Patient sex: M
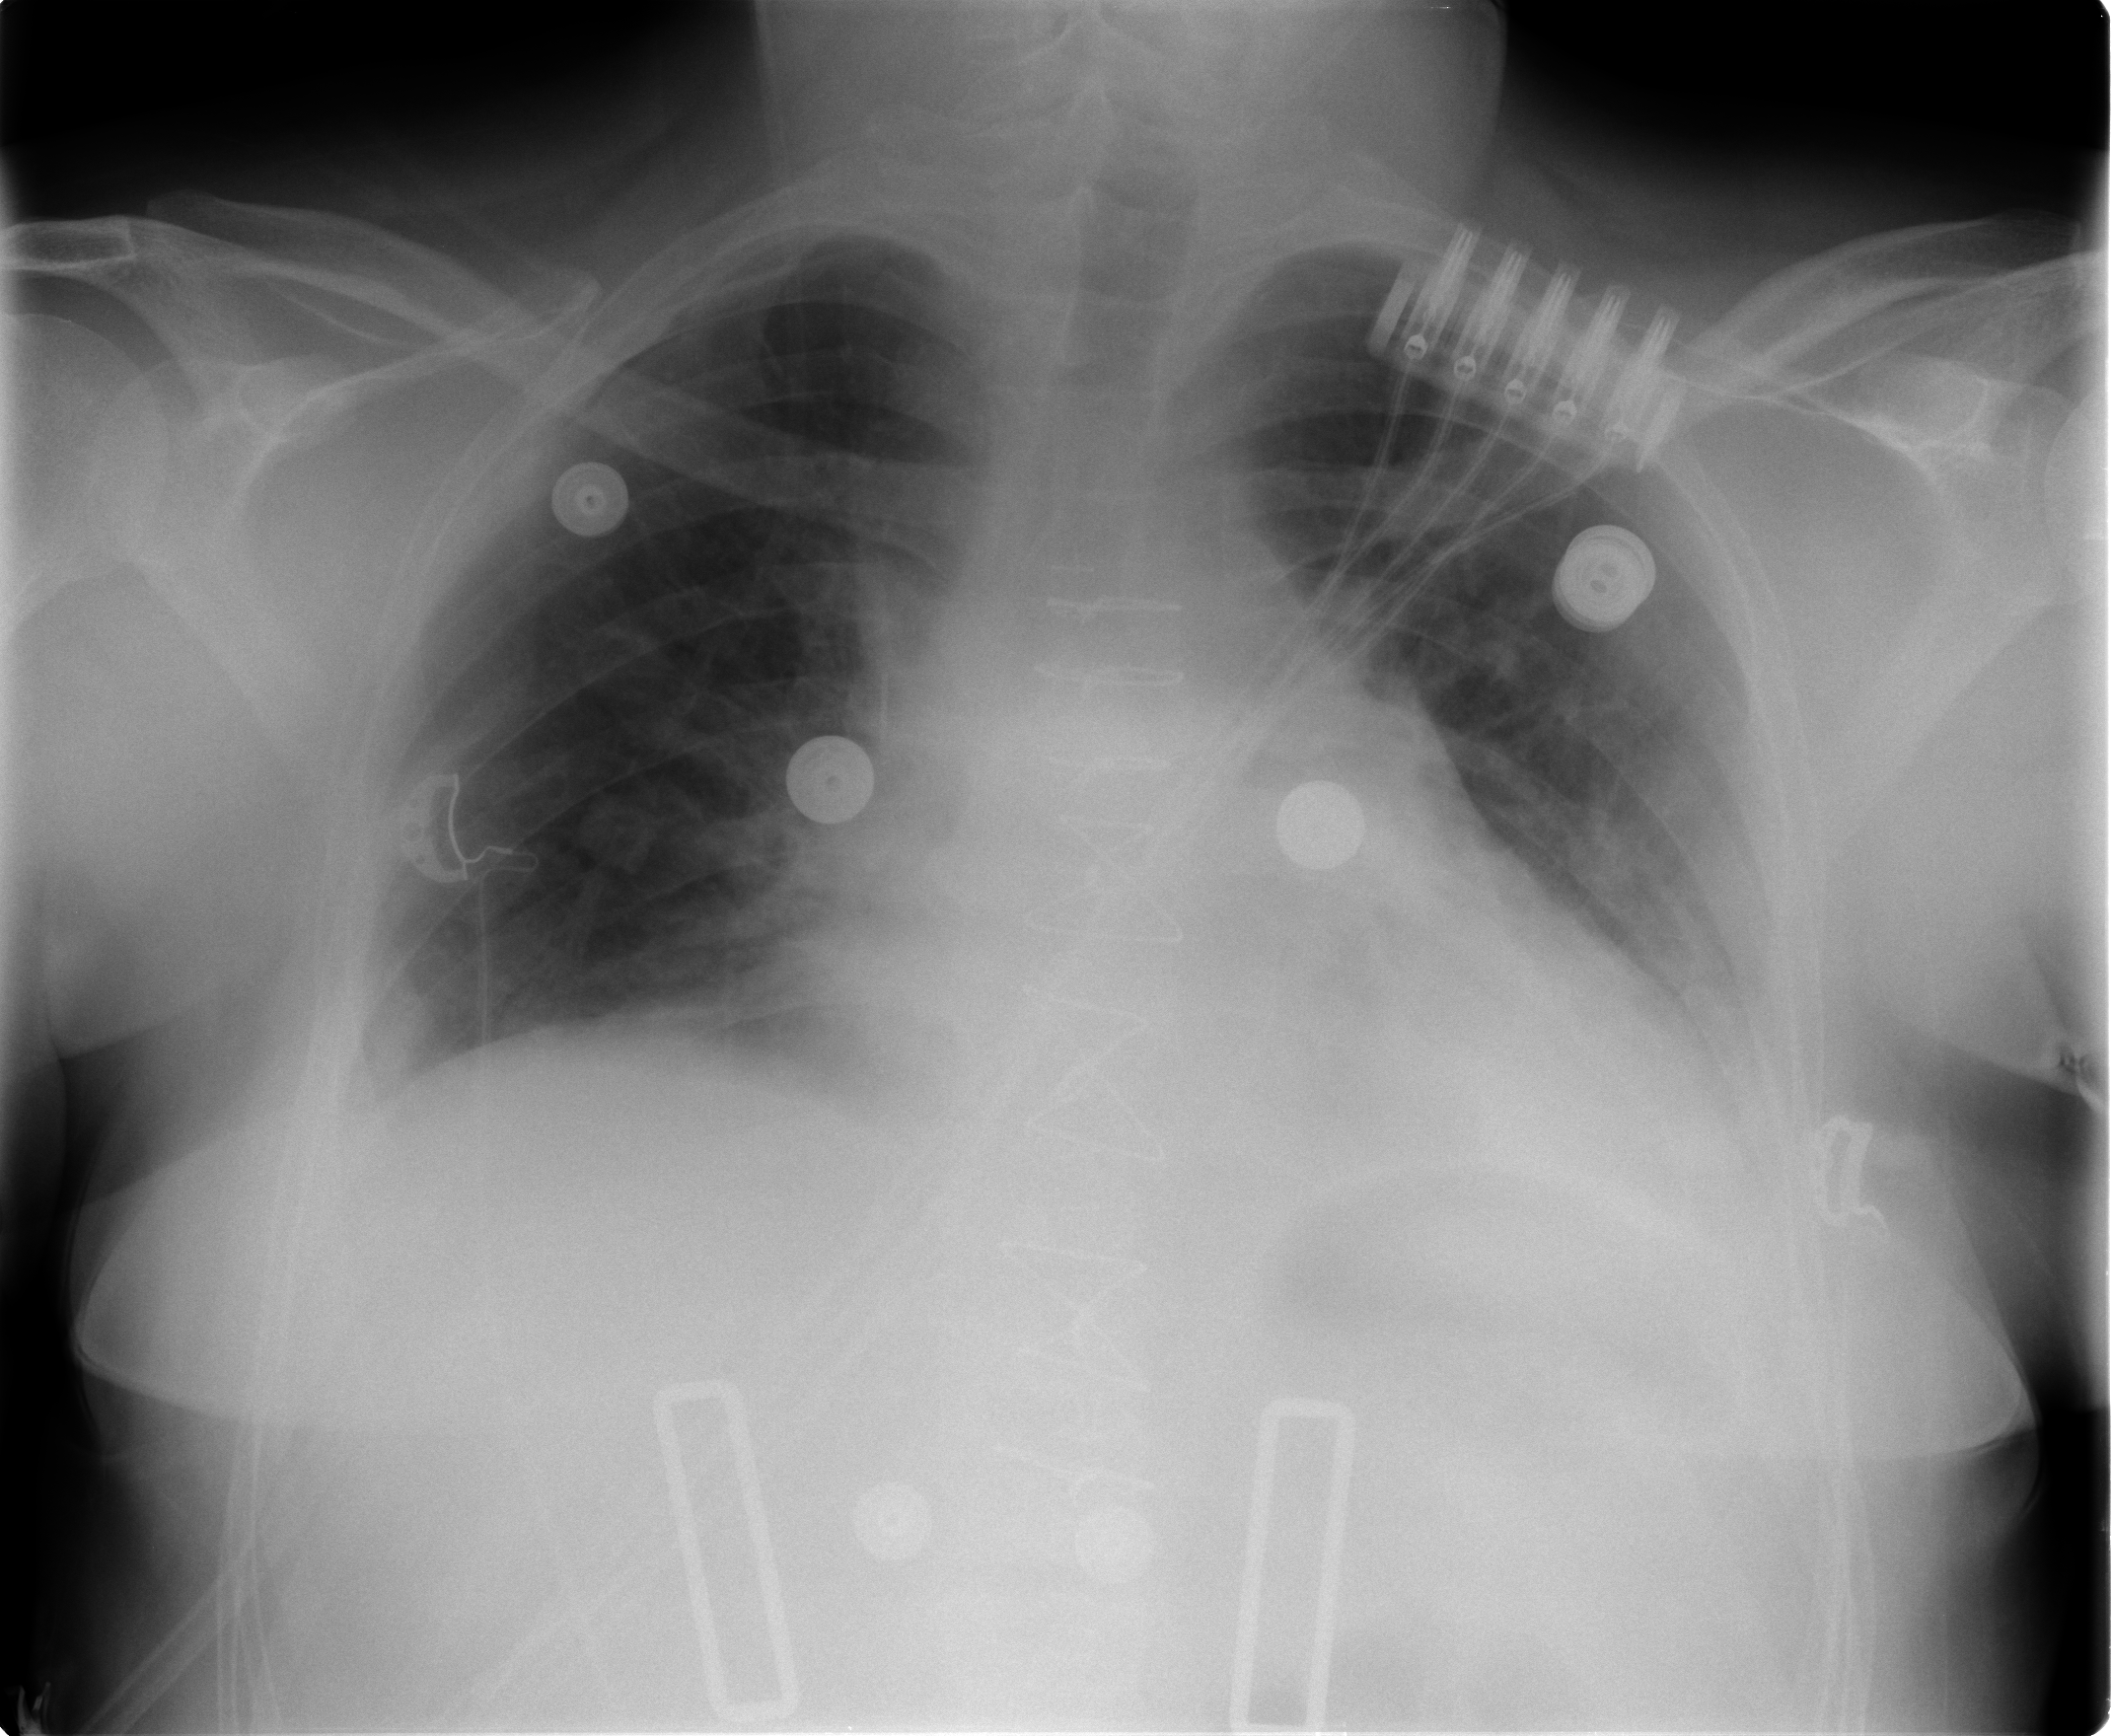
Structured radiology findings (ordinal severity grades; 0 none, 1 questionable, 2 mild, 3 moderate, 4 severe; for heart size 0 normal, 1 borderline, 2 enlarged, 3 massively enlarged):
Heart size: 2
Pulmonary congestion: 2
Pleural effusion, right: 0
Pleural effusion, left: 2
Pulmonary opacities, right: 0
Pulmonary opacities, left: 2
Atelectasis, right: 2
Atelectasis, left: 2